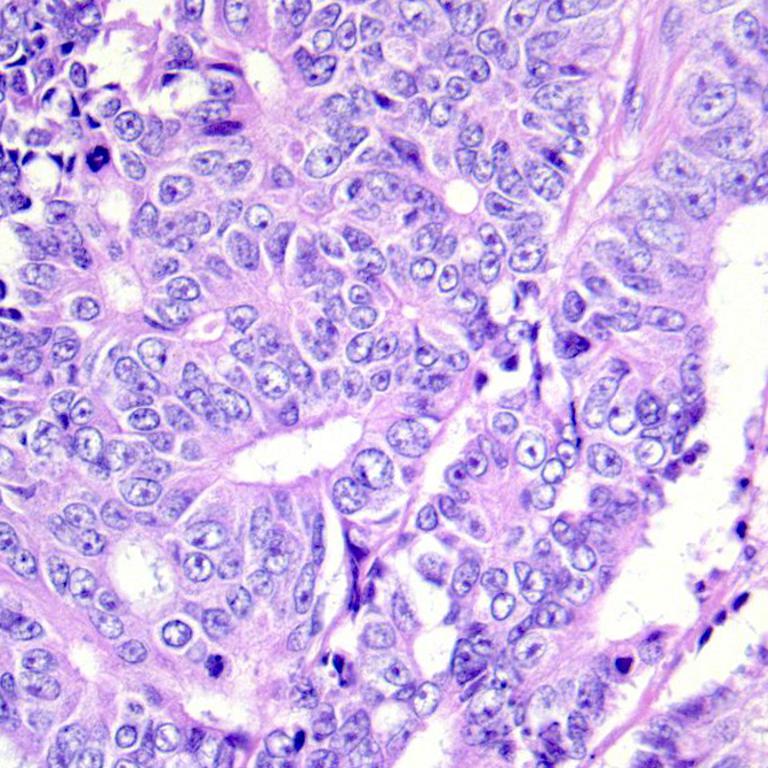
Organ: colon
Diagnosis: adenocarcinomas